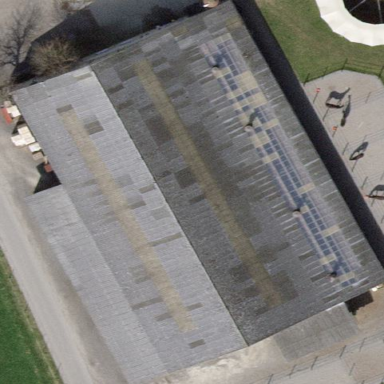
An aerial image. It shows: Building designated as stables for equestrian sports.